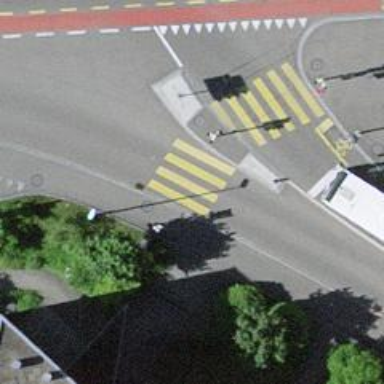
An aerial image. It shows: Crossing with traffic signals and pedestrian island.